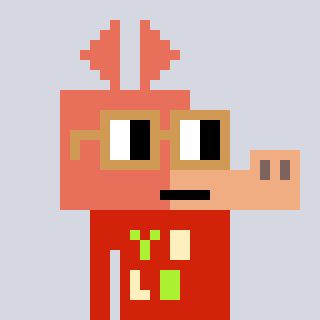
a pixel art character with square brown glasses, a aardvark-shaped head and a red-colored body on a cool background